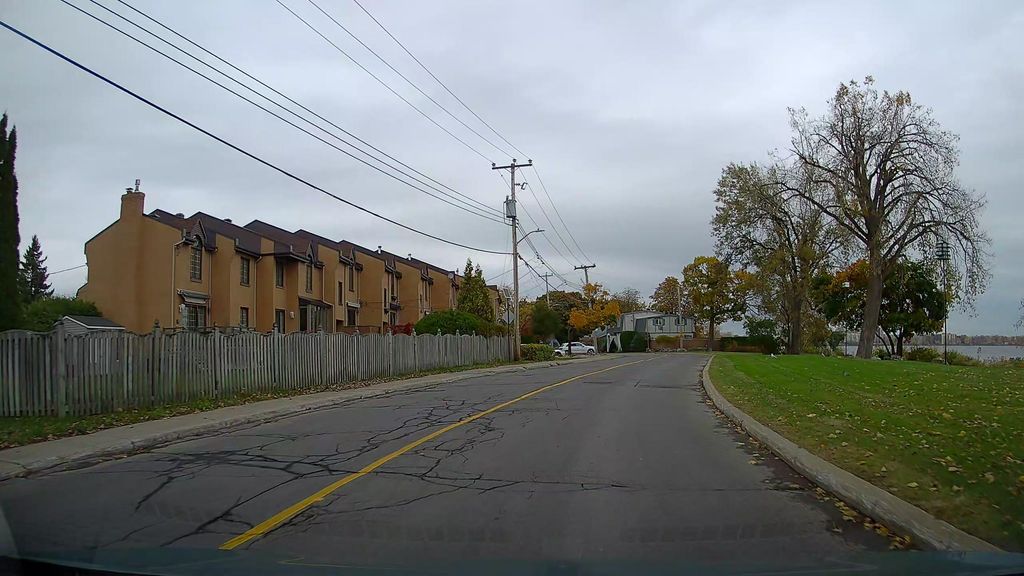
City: montreal